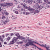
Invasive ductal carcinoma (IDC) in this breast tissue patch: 0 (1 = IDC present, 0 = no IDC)